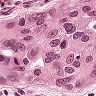
Metastatic tissue present: yes